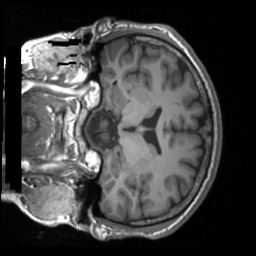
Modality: T1w
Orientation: coronal